Question: Caution: I know nothing about C++. I'm comfortable using C#, but this is confusing the hell out of me.
I know this is a common question, but I've spent the last few hours very frustrated - mainly because it's something that should be really simple.
I'm trying to import a DLL into VC++ 2010, and for the life of me I can't figure out the 'nice' way to do it. I have the headers that contain definitions, and a .DEF file that I've converted into a .lib file using the "lib".
All I want to do is to be able to call the functions contained within a DLL! When I try to add it as a reference, I get the following error: Could not add a reference to file WindowsAccessBridge.dll, because it is neither a .NET assembly nor a registered ActiveX control.
I can access the functions with LoadLibrary/GetProcAddress, but I was really hoping for a 'drop in' solution that wouldn't mean I have to write code for 50+ functions.
TL;DR: How do I import a native C++ dll into my project, in order to call its functions? I have the .lib, .def, and .dll file. Your move?
Edit - I realise the correct answer would be "Learn the language you're trying to write in." - but I'm really hoping there's a simple way to get this done.
Code:
'''
#include "StdAfx.h"
#include "WABAPI.h"
#include "AccessBridgeCalls.h"
WABAPI::WABAPI(void)
{
}
void WABAPI::Init()
{
initializeAccessBridge();
}
'''
Here are my settings in Linker:

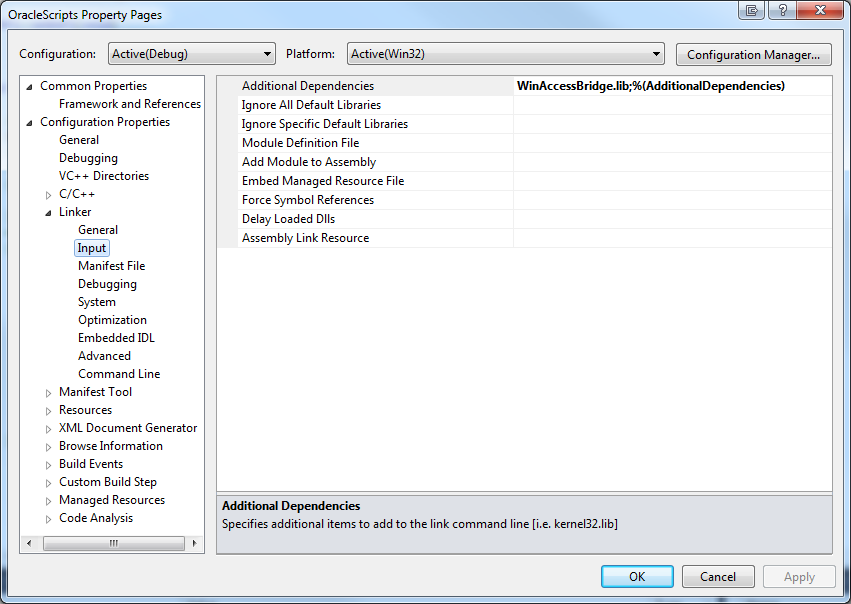
Answer: You include the header into your source code:
'''
#include <your_header.h>
'''
Then you tell the linker to use the .lib file:

This picture is from VS 2008, but if memory serves, the layout in VS 2010 is similar.